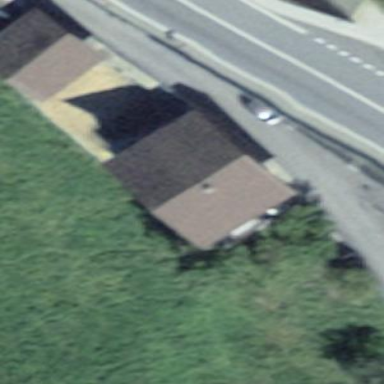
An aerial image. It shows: Simple and straightforward house.